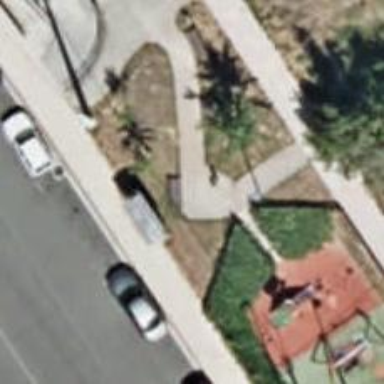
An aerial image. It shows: Sidewalk along the footway.